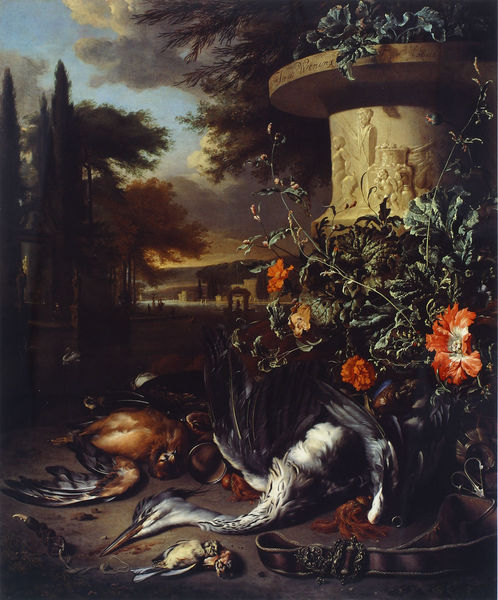
Titel: Die Jagdbeute des Falkners
Künstler: Jan Weenix
Institution: New York, The Metropolitan Museum of  Art
Schlagwörter: adler, baum, feder, gemälde, himmel, vogel, wolken, bäume, blume, blumen, braun, säule, tisch, gürtel, park, rosen, rot, tier, malerei, federn, sockel, tod, tot, bild, vögel, pflanze, brunnen, garten, stilleben, stillleben, vase, düster, schnabel, schwan, strauß, schere, kranich, reiher, jagd, österreich, fasan, wien, huhn, storch, säul, kormoran